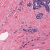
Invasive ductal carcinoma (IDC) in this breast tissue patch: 1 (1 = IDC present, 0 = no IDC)